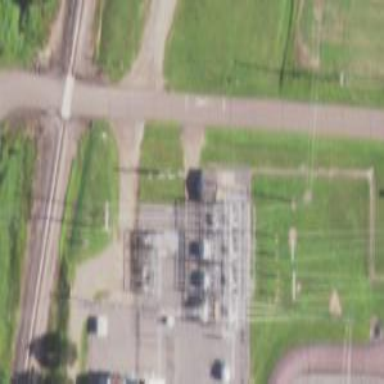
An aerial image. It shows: Power substation.